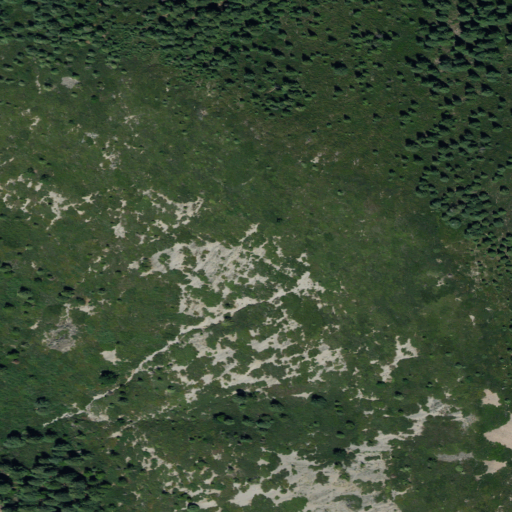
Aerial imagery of mountain in California named Bald Mountain containing evergreen forest, shrub, and grassland